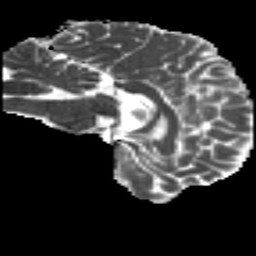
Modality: MD
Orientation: sagittal
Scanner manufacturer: siemens
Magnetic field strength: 3 T
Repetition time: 4.16 s
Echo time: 0.0806 s